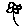
Label: flower